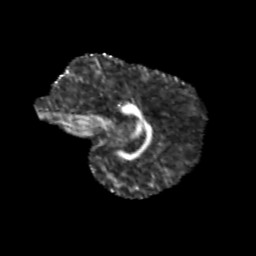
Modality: FA
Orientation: sagittal
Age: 12
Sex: male
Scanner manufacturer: siemens
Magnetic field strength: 3 T
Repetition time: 3.8 s
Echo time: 0.07 s